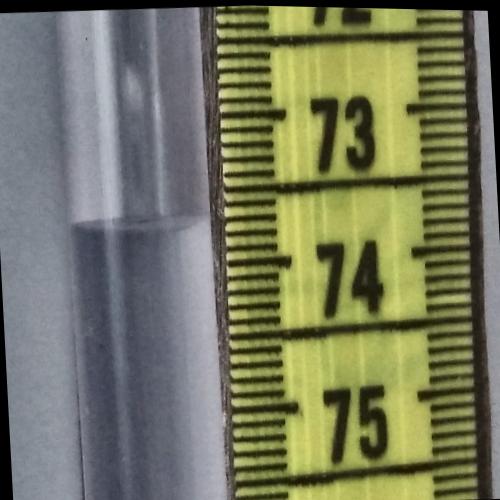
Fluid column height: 73.7 cm